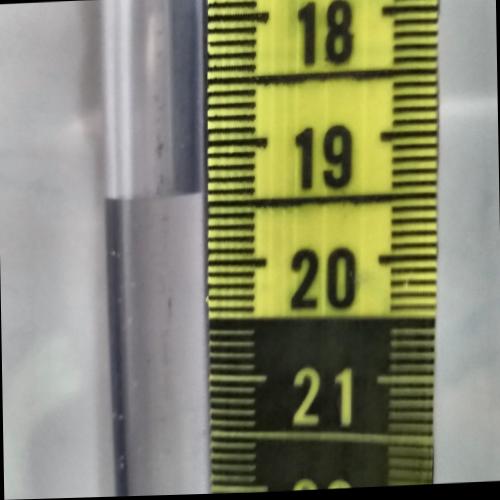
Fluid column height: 19.4 cm